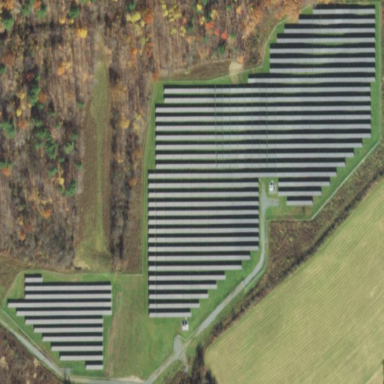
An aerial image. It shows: Solar power plant with photovoltaic technology surrounded by fence.